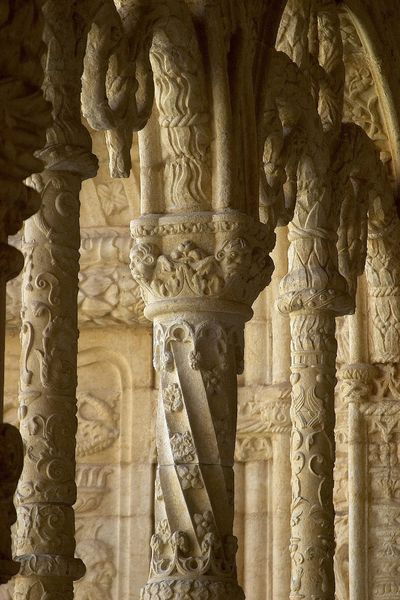
Titel: Hieronymitenkloster, Mosteiro dos Jerónimos, in Belém bei Lissabon
Standort: Lissabon, Belém, Kloster  (EU - P)
Schlagwörter: schatten, weiß, blumen, licht, säule, säulen, ornament, architektur, stein, reich, gotik, relief, bogen, italien, detail, dekor, ornamente, bildhauerei, dünn, gang, stütze, kapitell, gotisch, fresken, romanik, schaft, arabesken, verzierungen, romanisch, karolingisch, karolinger, bluen